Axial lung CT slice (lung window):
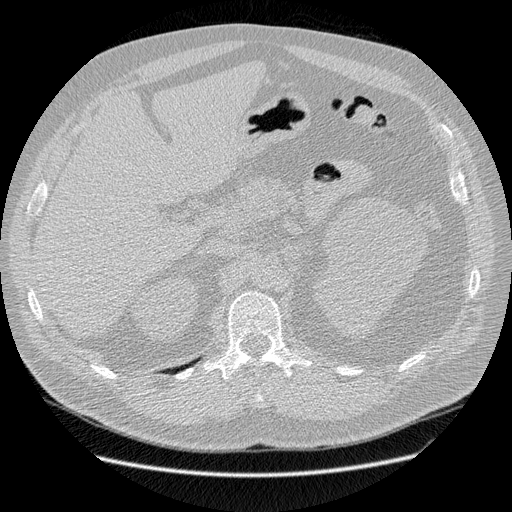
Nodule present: no